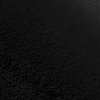
Atmospheric dust classification: not_dusty